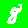
Digit: 8